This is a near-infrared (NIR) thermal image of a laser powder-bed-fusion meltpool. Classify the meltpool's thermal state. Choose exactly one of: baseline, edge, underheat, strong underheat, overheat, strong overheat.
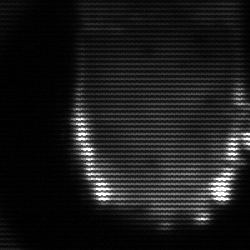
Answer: baseline